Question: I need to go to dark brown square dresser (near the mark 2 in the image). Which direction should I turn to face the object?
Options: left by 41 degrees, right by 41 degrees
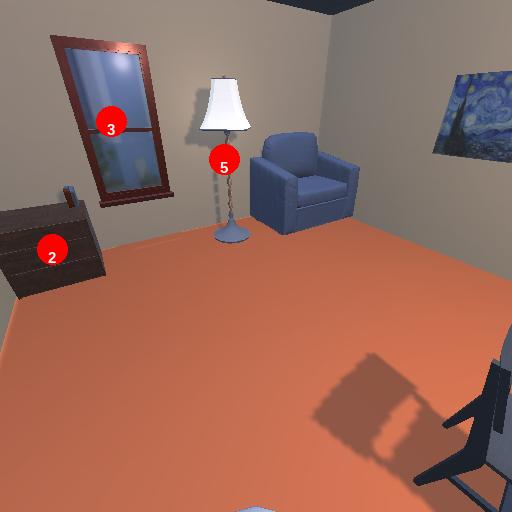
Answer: left by 41 degrees